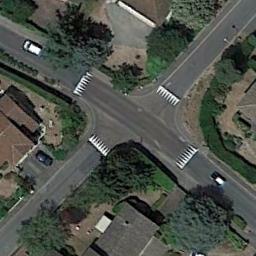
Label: intersection